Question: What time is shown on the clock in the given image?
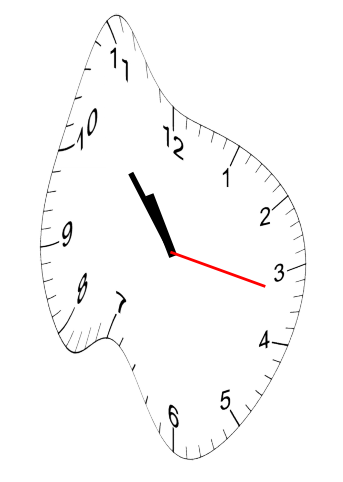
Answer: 10:53:17